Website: macys
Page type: billing-address
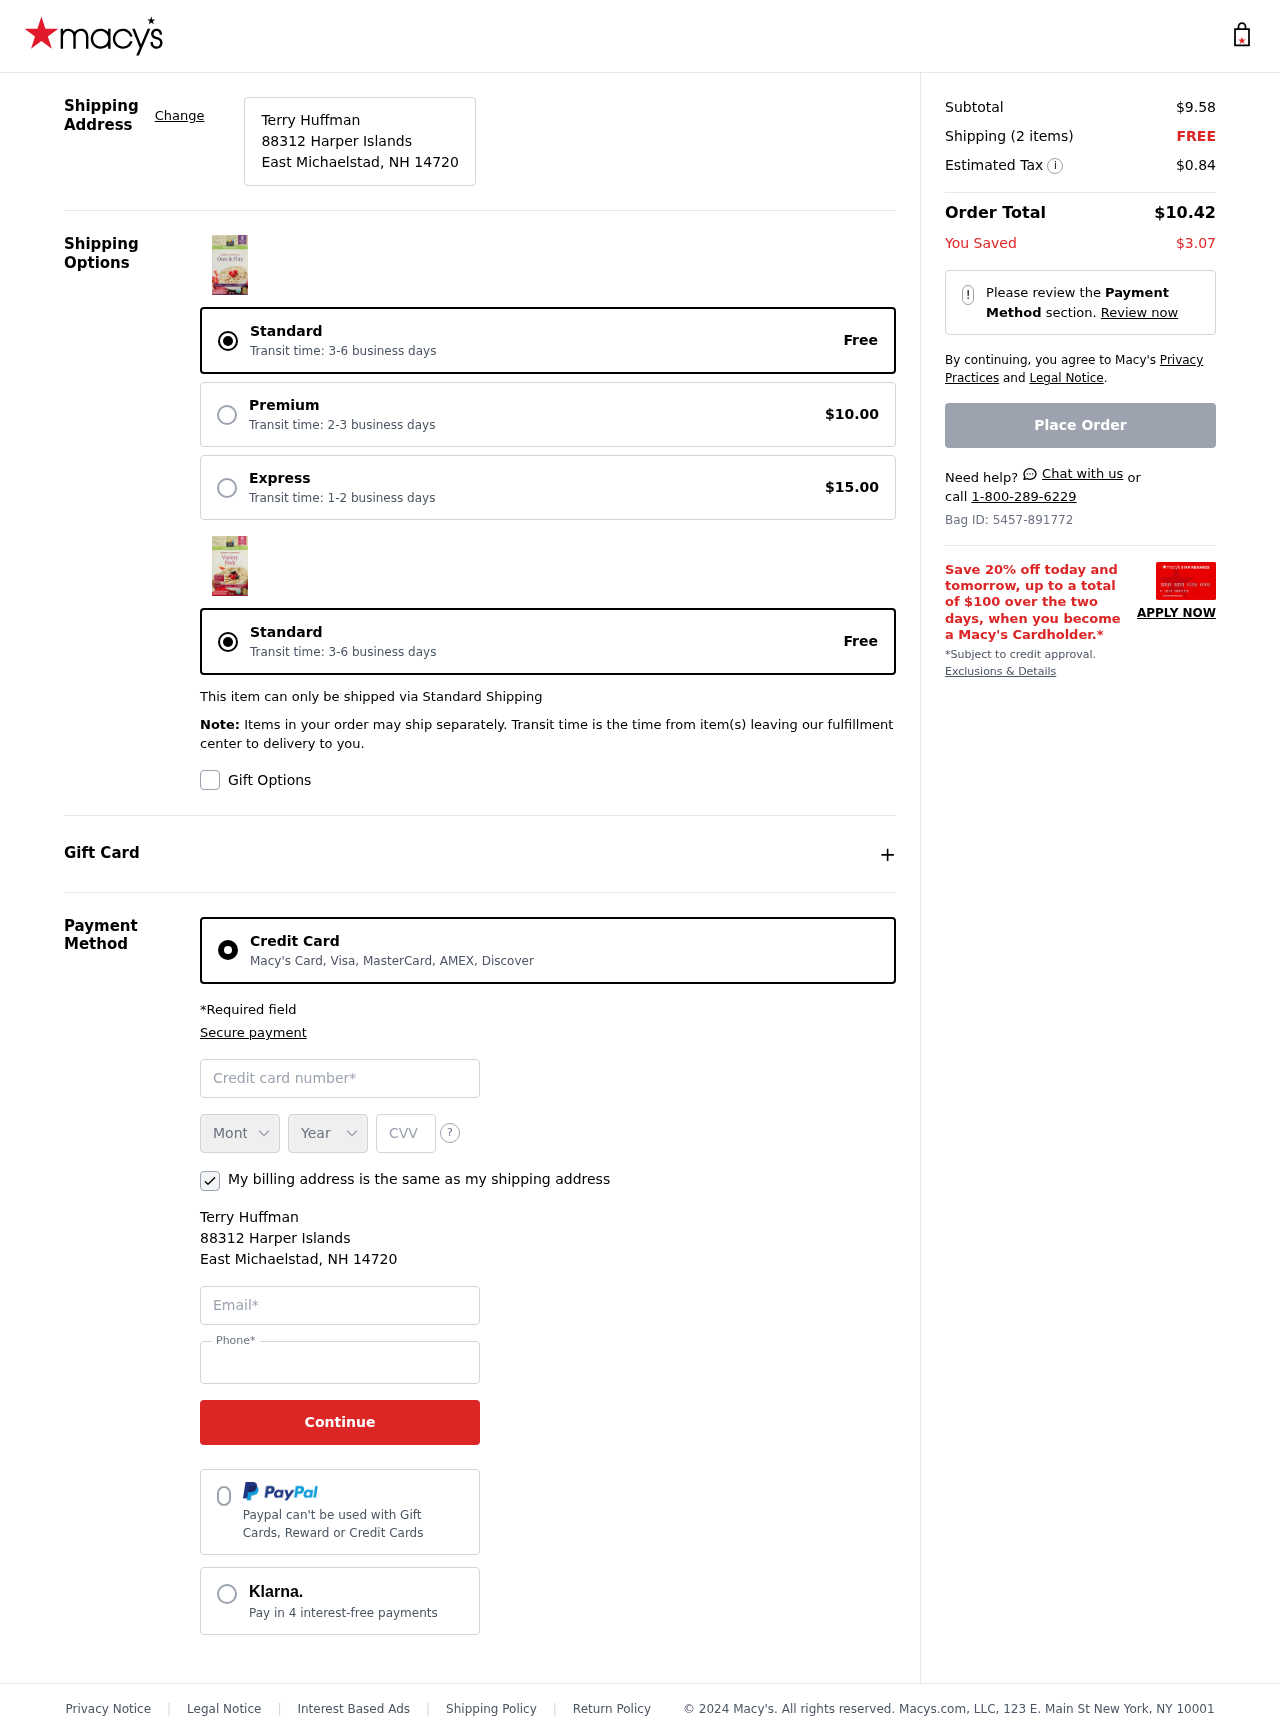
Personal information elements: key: PII_CARD_CVV
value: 431
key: PII_CARD_EXPIRY_MONTH
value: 06
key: PII_CARD_EXPIRY_YEAR
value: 30
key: PII_CARD_NUMBER
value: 6510 8885 9380 2208
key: PII_CITY_STATE_ZIP
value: East Michaelstad, NH 14720
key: PII_EMAIL
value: terry_huffman@hotmail.com
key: PII_FULLNAME
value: Terry Huffman
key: PII_PHONE
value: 3736526231
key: PII_STREET
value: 88312 Harper Islands
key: PII_FULLNAME2
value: Terry Huffman
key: PII_STREET2
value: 88312 Harper Islands
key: PII_CITY_STATE_ZIP2
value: East Michaelstad, NH 14720
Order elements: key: ORDER_SUBTOTAL
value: $9.58
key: ORDER_NUM_ITEMS
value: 2
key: ORDER_SHIPPING_COST
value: FREE
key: ORDER_TAX
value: $0.84
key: ORDER_TOTAL
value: $10.42
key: ORDER_SAVINGS
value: $3.07
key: ORDER_ID
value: Bag ID: 5457-891772